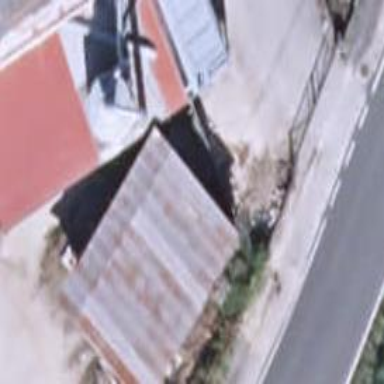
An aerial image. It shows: Industrial building.